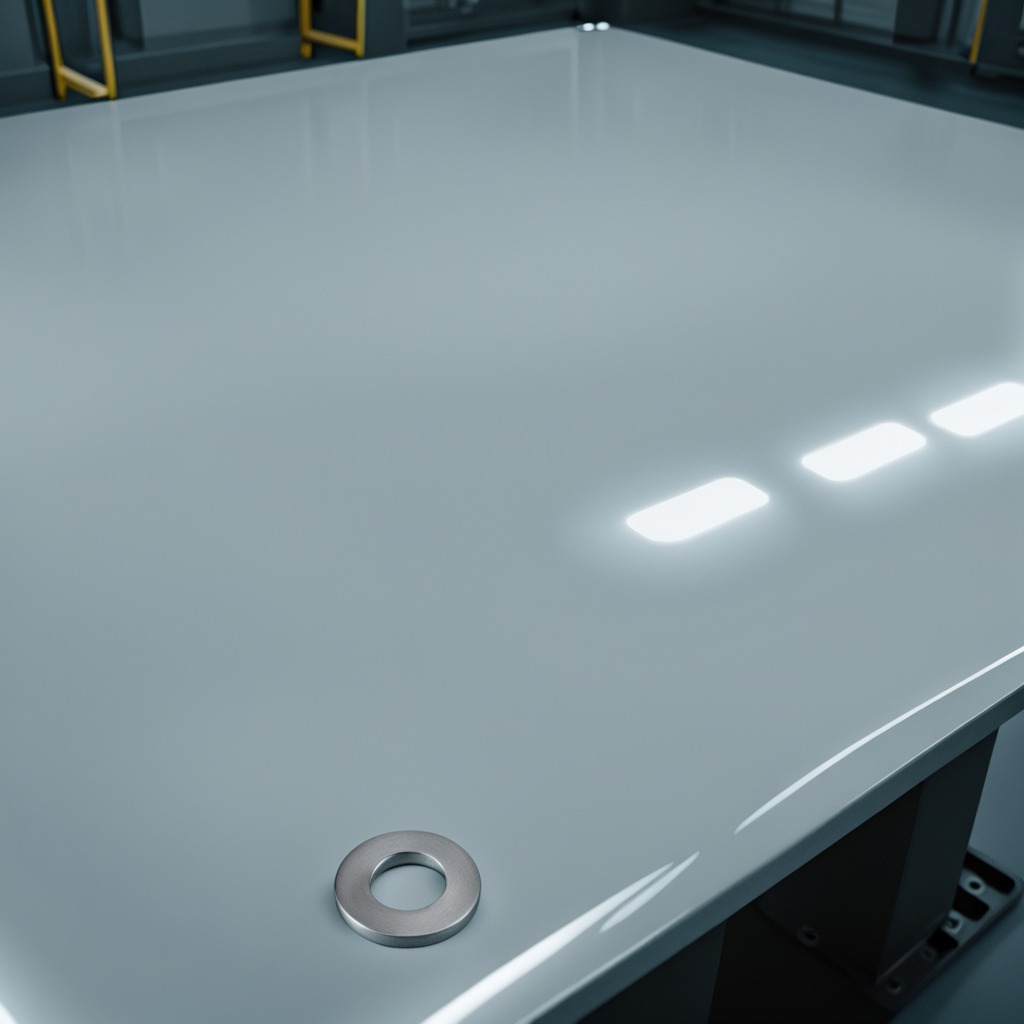
A flat metal washer lying on a high-gloss table in a ship maintenance bay industrial lighting.